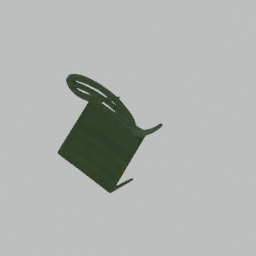
Label: furniture